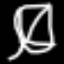
Label: leaf